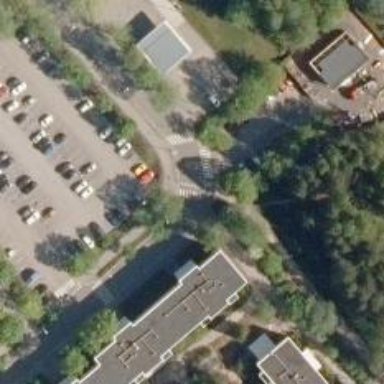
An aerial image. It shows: Asphalt cycleway with marked crossing.